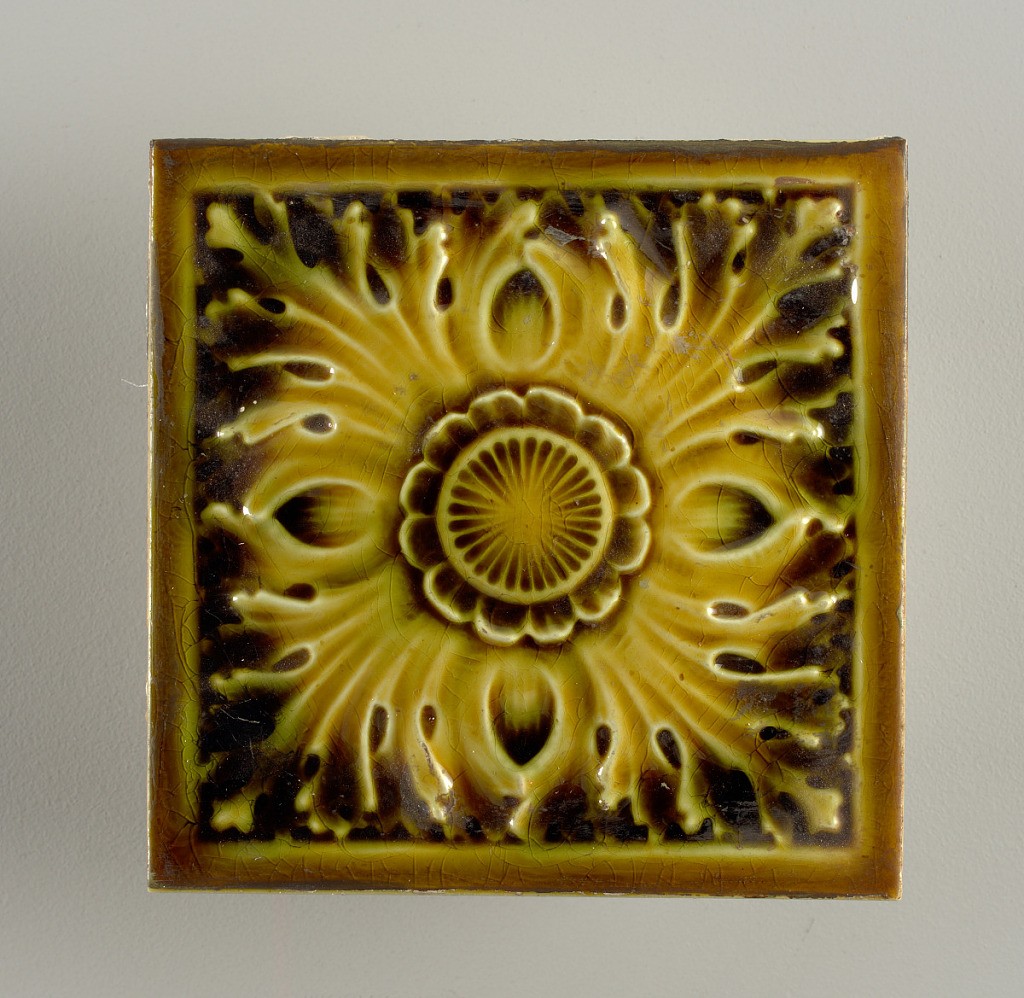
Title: Tile
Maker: J. & J. G. Low Art Tile Works, 1877 – 1883
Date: late 19th century
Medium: Glazed stoneware
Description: Square, molded tile of white clay; back his hollow and shows reverse contours of face; face decorated with foliate scrolls surrounding central rosette, plain narrow band frames the tile; deep brown crackle glaze.